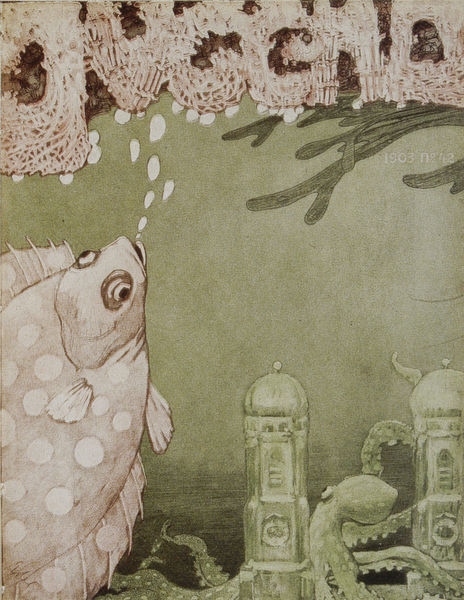
Titel: Sondernummer der "Jugend" für die Künstlergemeinschaft "Scholle", 8.Jg., Nr.42
Künstler: Fritz Erler
Standort: München
Institution: Stadtmuseum
Schlagwörter: blätter, meer, wasser, weiß, aquarell, grün, see, braun, fenster, grau, zeichnung, eis, rot, schnee, tier, arme, augen, kirche, auge, pflanzen, rosa, schuppen, turm, schrift, modern, grafik, graphik, schriftzug, werbung, kuppel, church, red, white, green, jugendstil, uhr, pink, brown, surrealismus, punkte, bayern, türme, zwiebeltürme, münchen, dom, algen, jugend, druck, jugenstil, titel, illustration, zeitschrift, simplizisimus, tauchen, plakat, titelblatt, reklame, schlamm, hauben, cover, deckblatt, titelbild, aquarium, fisch, karpfen, maul, building, ocean, orange, sea, water, eyes, koralle, plants, phantasie, blasen, art deco, deco, süddeutschland, fische, unterwasser, flossen, saugnäpfe, alge, blase, butt, flosse, flunder, frauenkirche, frauenklirche, fraunkirche, grün rosa, kiemen, kraake, krake, luftblase, luftblasen, octopus, oktopus, oktopuss, qualle, scholle, spucken, tentakel, tentakeln, tiitel, tintenfisch, unterwasserwelt, city, dome, dull, kupel, top, fish, munich, wasserpflanze, schrifft, towers, domes, spots, münschen, under, spires, unkte, 1903, frauentürme, tentake, fin, squid, f, coral, fins, spotted, underwater, frauenkirchetürme, wasse3r, blä#ter, weed, bubble, monocromatic, algae, seaweed, gill, bubbles, kelp, tentacles, flounder, no 42, halibut, flatfish, sole, krakon